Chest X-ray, AP view. Patient: 53 years old, sex M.
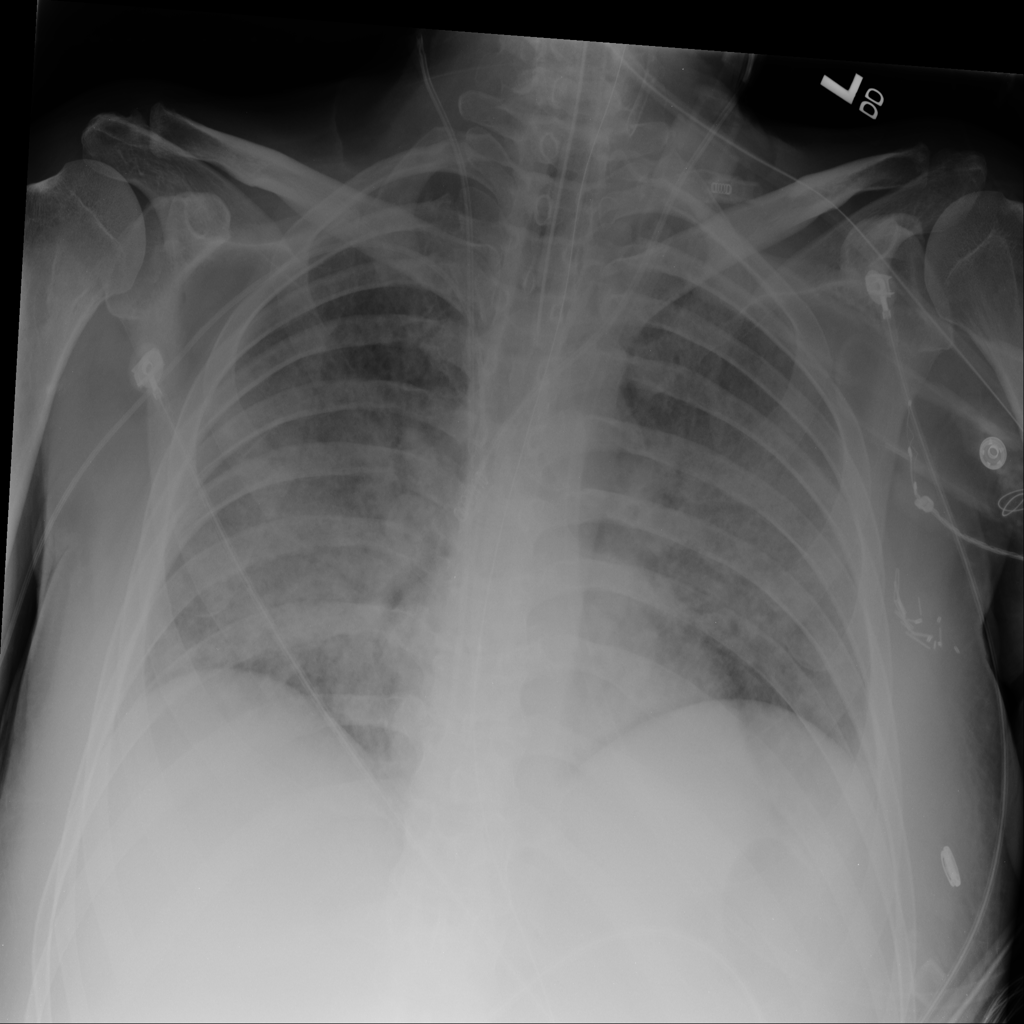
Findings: No Finding